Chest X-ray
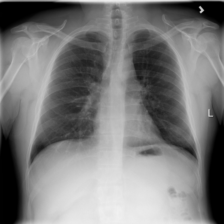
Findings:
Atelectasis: negative
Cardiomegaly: negative
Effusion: negative
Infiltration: positive
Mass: negative
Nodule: negative
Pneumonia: negative
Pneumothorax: negative
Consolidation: negative
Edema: negative
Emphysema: negative
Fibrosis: negative
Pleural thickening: negative
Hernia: negative